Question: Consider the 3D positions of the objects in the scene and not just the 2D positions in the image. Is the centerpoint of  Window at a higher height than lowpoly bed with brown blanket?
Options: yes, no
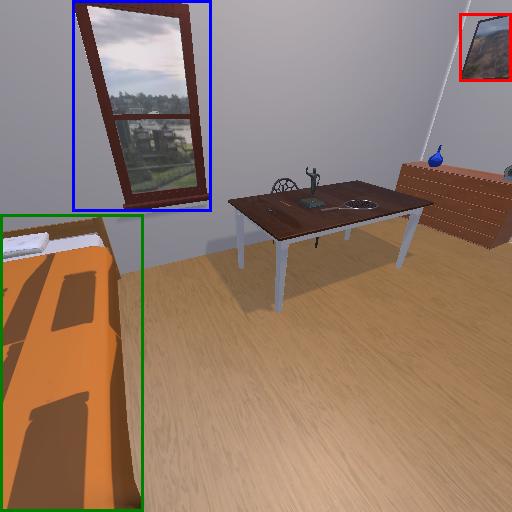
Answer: yes